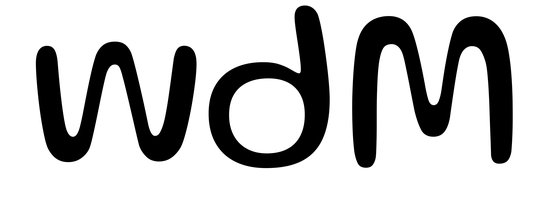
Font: Gluten_Light